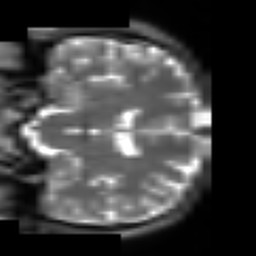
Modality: T2w
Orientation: coronal